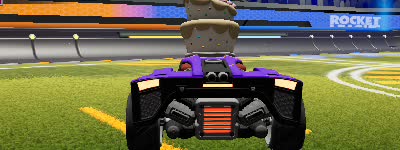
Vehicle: breakout